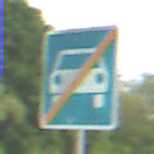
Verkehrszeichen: EndeKraftfahrstrasse
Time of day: MorningAfternoon
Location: Outdoor (Nature)
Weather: PartlyCloudy
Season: NotSpecified
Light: Natural